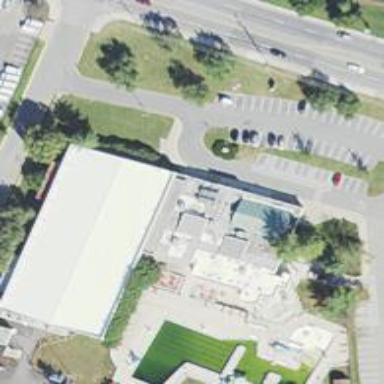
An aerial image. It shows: Sports centre building.